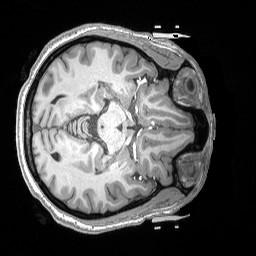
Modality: T1w
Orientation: axial
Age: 22
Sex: female
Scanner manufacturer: siemens
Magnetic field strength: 3 T
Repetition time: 2.2 s
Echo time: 0.00169 s